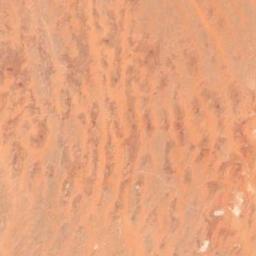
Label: desert